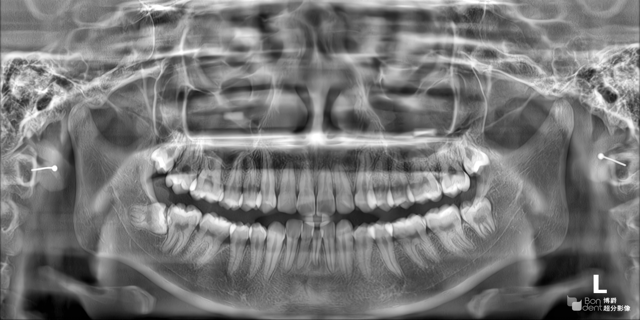
adult